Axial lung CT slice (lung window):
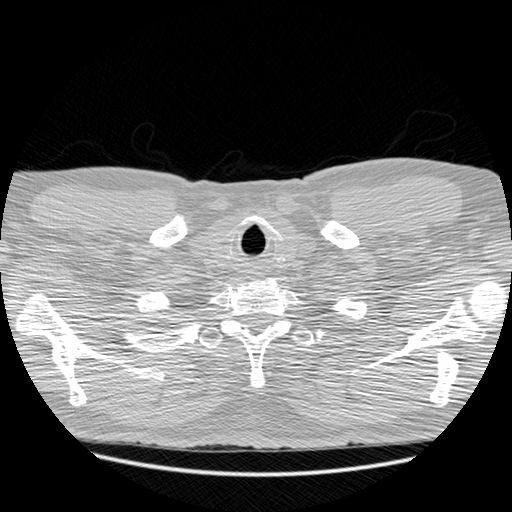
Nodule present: no